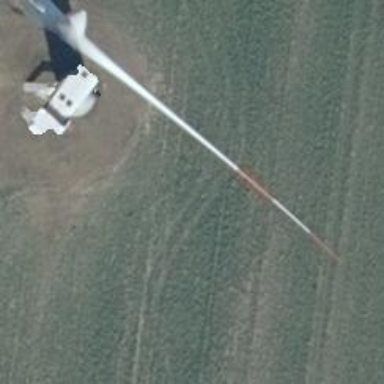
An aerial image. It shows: Wind power generator with horizontal axis wind turbine manufactured by Vestas.